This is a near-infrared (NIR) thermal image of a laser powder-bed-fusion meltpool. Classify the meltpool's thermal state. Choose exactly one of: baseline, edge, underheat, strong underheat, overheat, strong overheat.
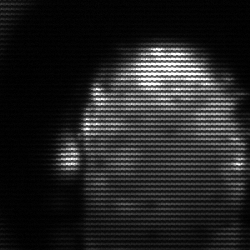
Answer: baseline